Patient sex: F
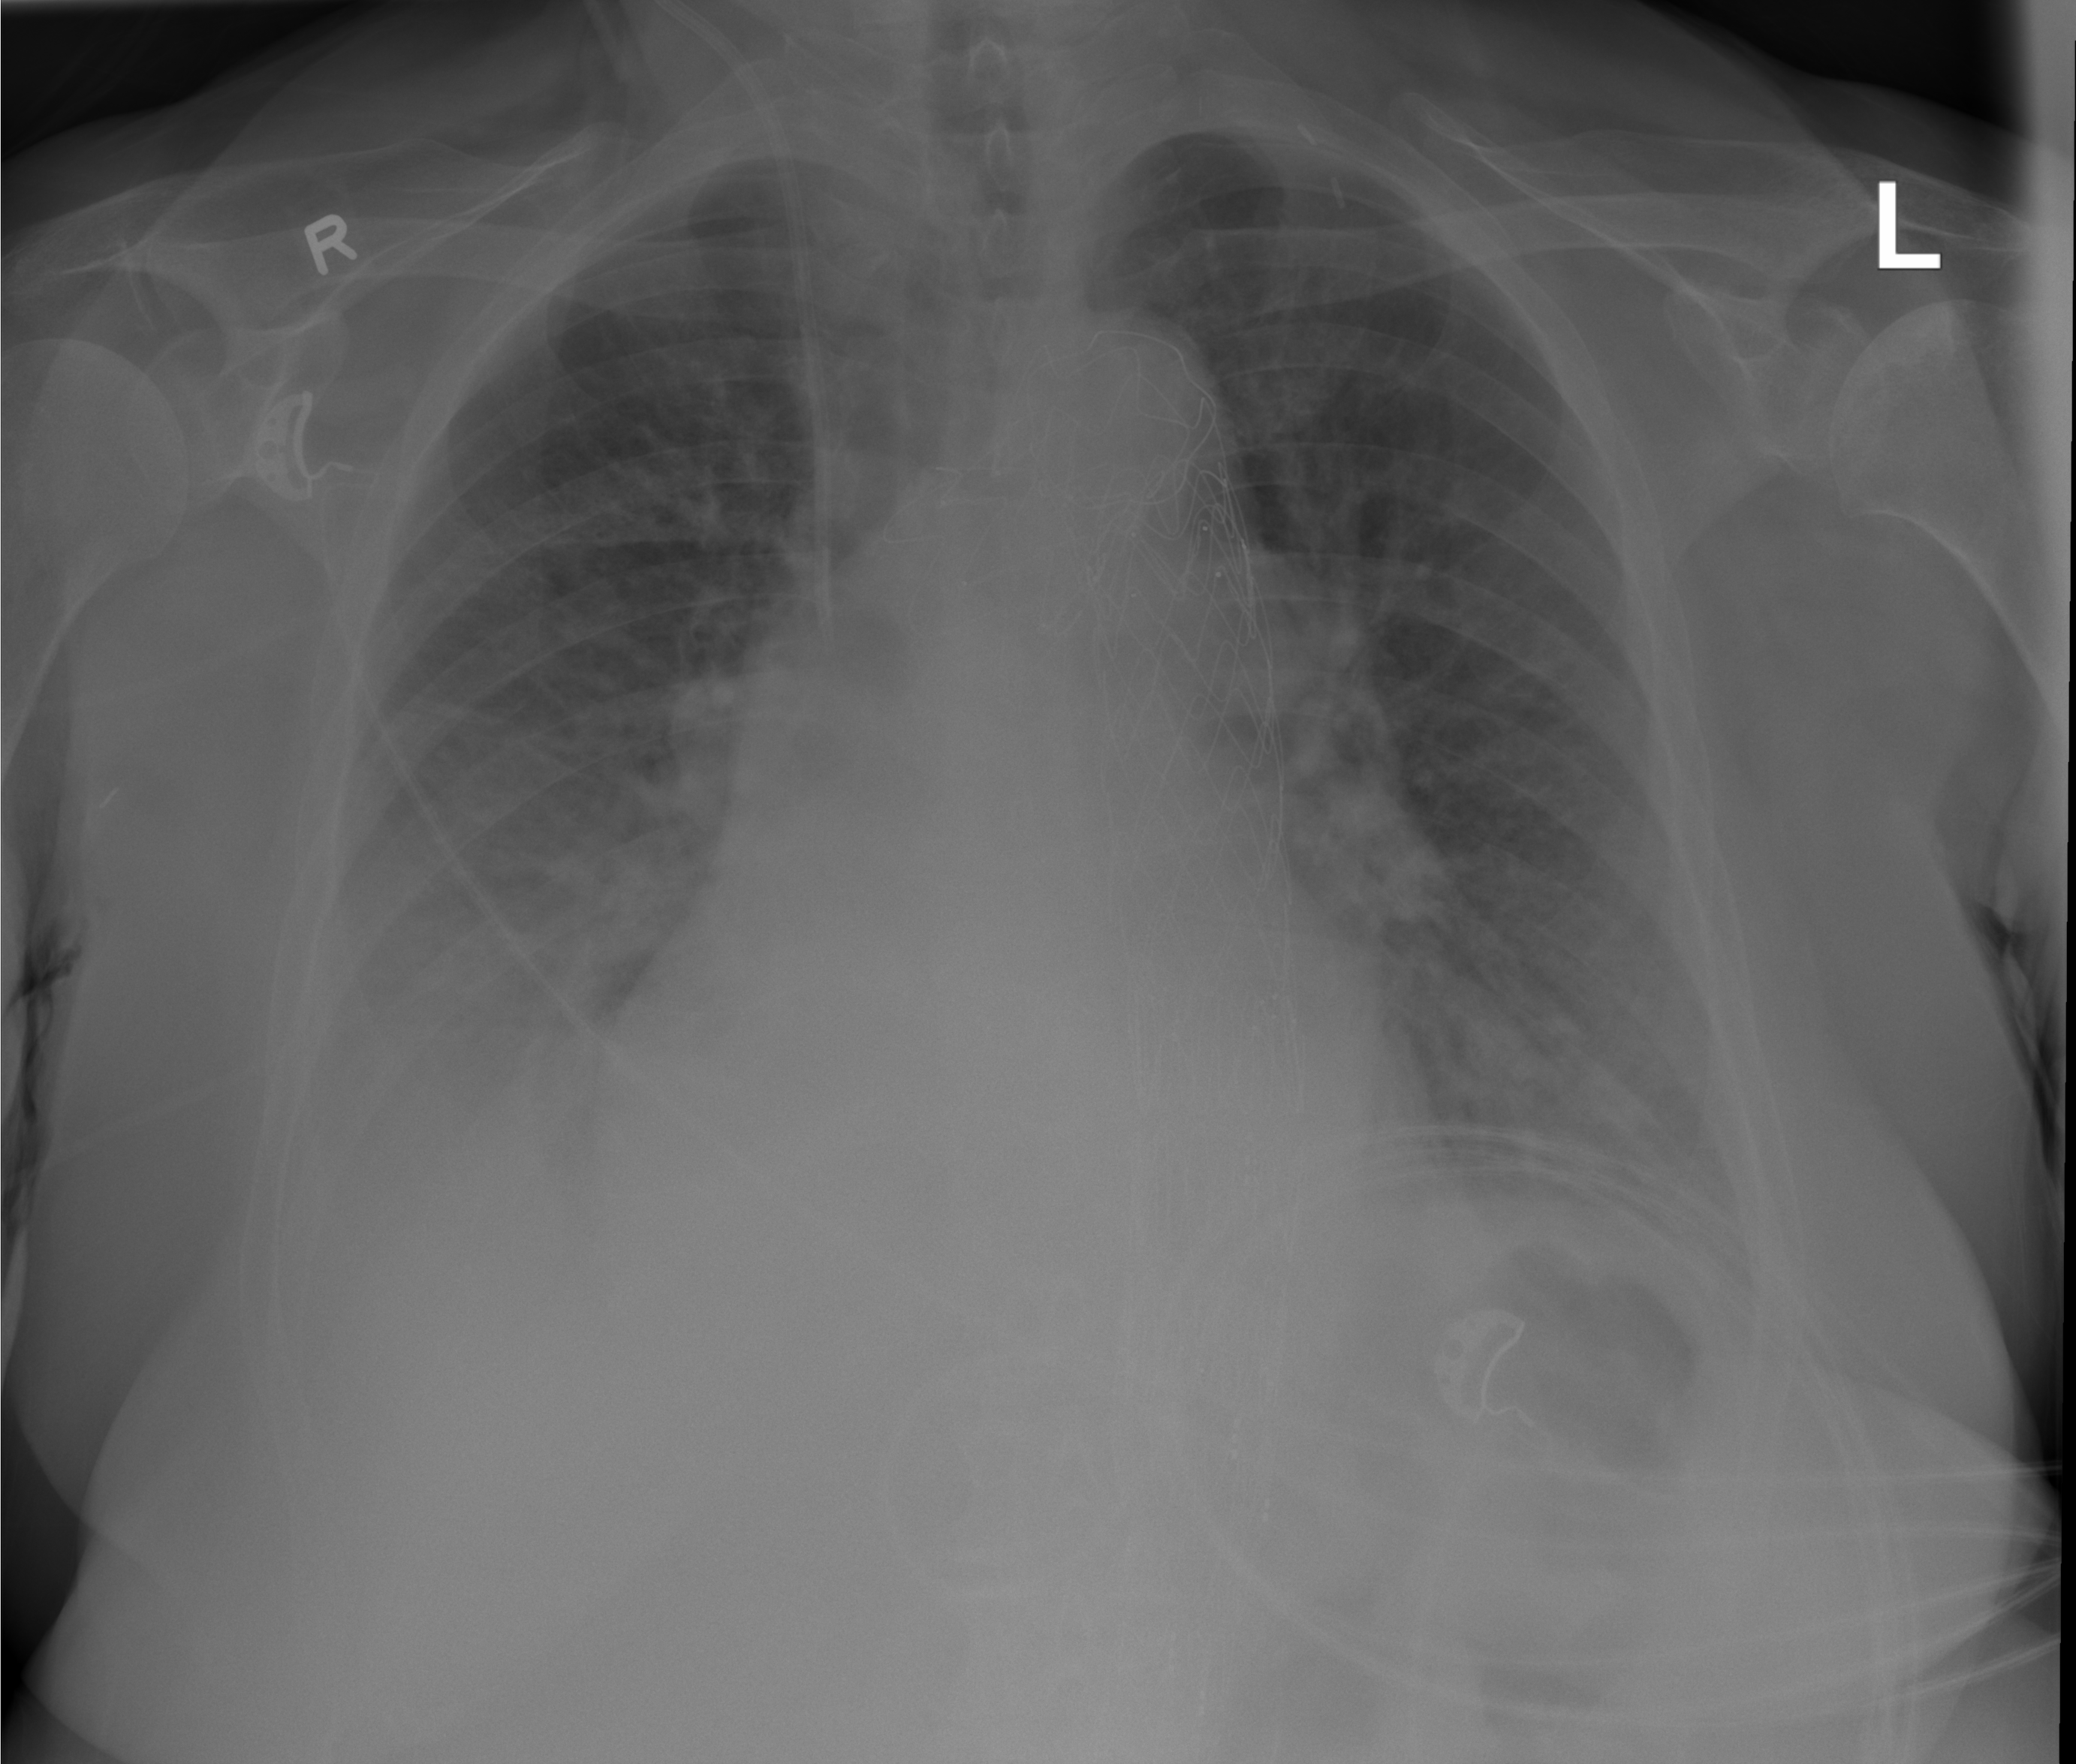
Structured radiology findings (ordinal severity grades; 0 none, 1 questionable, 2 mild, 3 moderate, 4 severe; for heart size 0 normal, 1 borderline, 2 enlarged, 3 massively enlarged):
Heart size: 1
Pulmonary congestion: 2
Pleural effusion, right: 2
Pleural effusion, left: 2
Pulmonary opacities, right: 2
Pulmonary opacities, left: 2
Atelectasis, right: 2
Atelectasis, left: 2